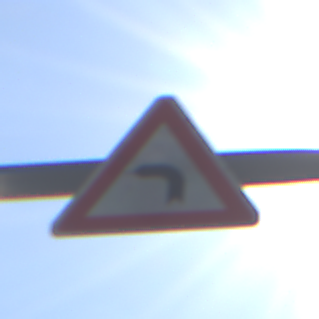
Verkehrszeichen: KurveLinks
Umgebung: Outdoor, Nature
Tageszeit: Midday
Wetter: Clear
Licht: Natural
Jahreszeit: NotSpecified
Kontrast: HighContrast